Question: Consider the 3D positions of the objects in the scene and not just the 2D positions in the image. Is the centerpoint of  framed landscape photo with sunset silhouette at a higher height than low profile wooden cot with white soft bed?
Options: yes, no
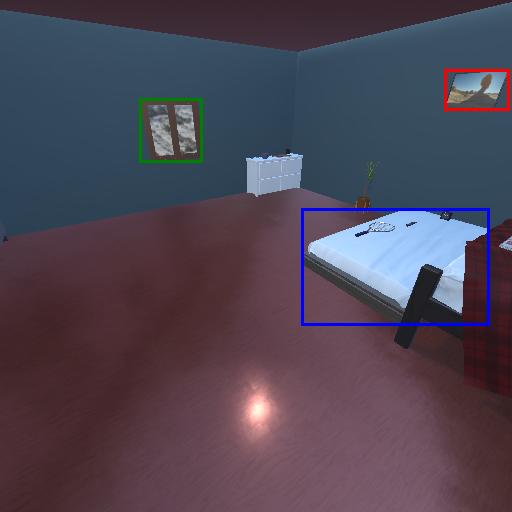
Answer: yes